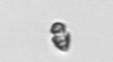
Label: Heterocapsa_rotundata